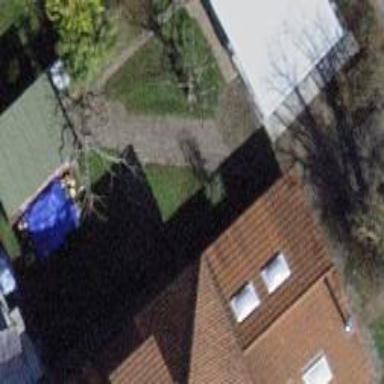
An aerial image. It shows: Shed building.